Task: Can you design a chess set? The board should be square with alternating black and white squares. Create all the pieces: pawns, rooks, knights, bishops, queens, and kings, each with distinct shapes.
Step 2609:
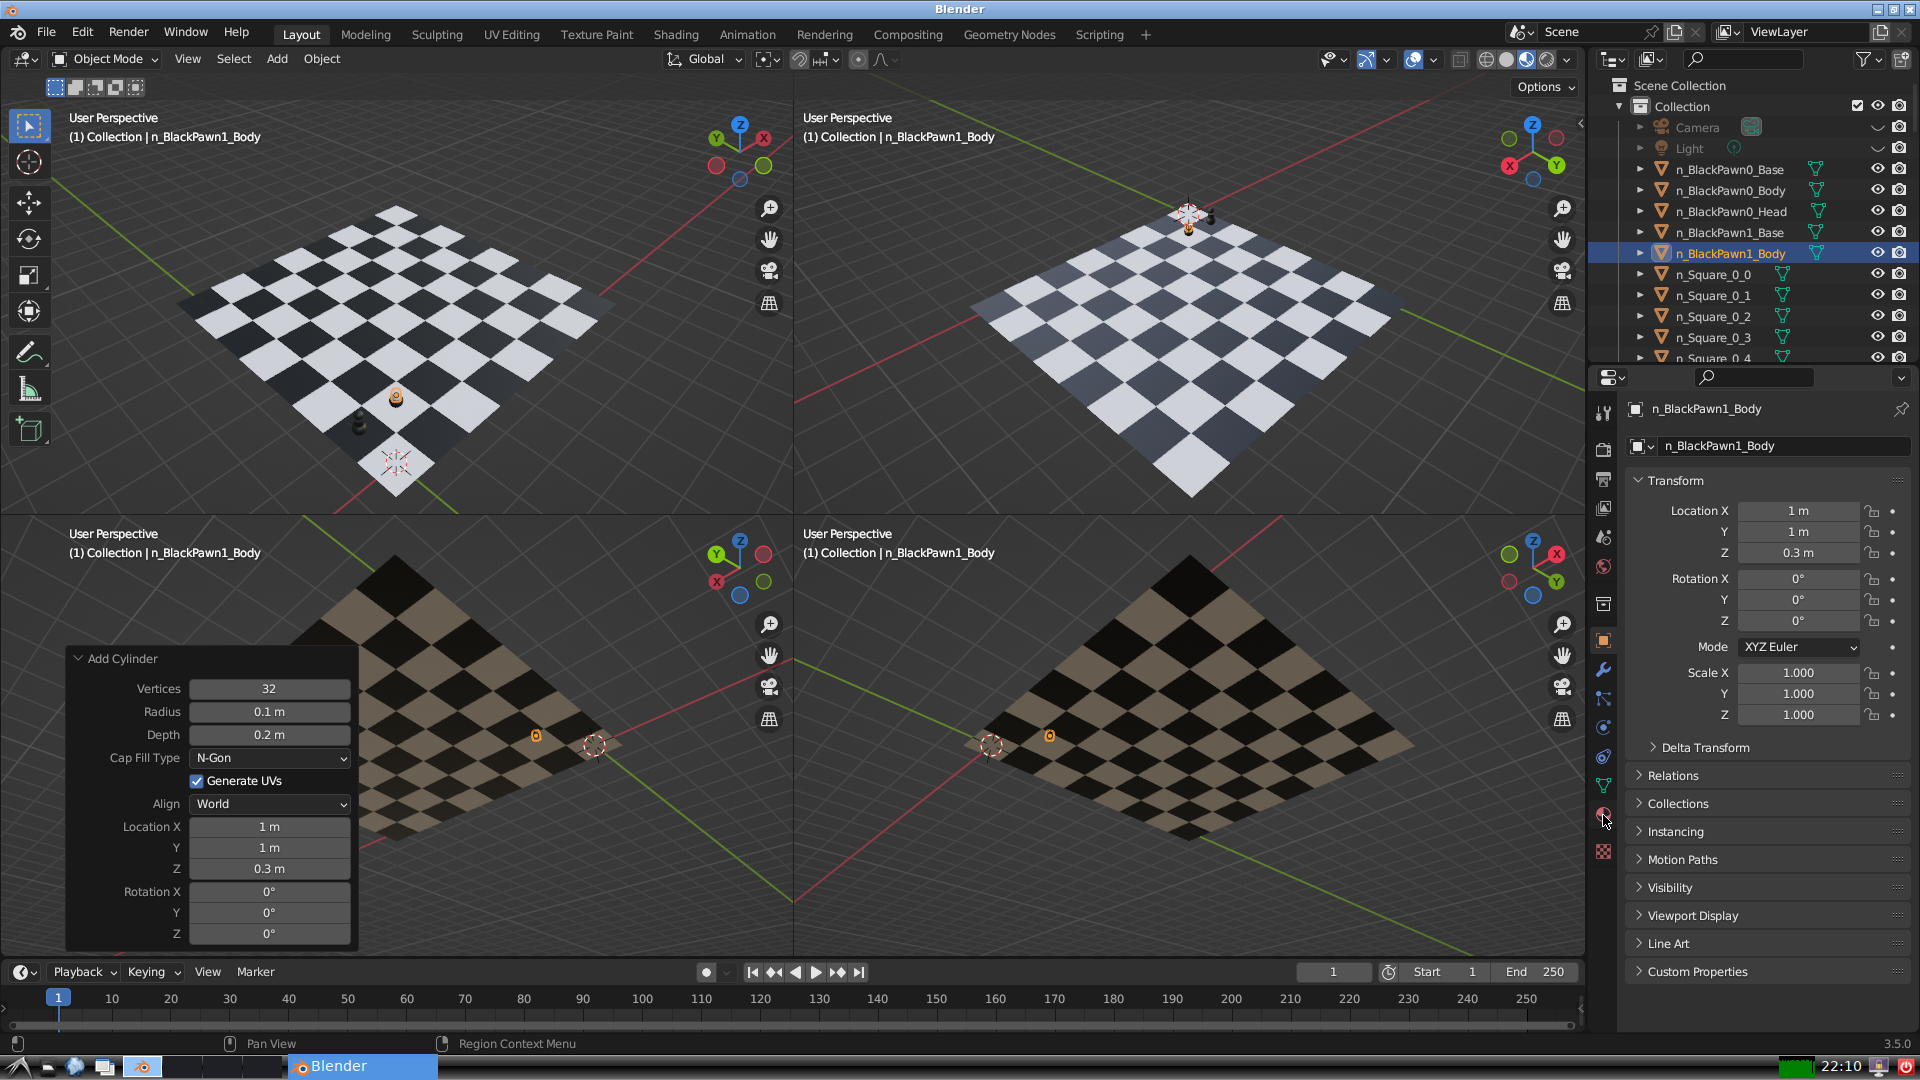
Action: click: no